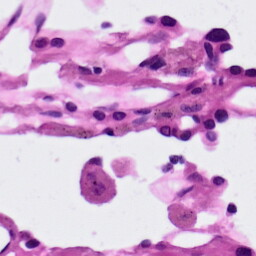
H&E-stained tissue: Lung